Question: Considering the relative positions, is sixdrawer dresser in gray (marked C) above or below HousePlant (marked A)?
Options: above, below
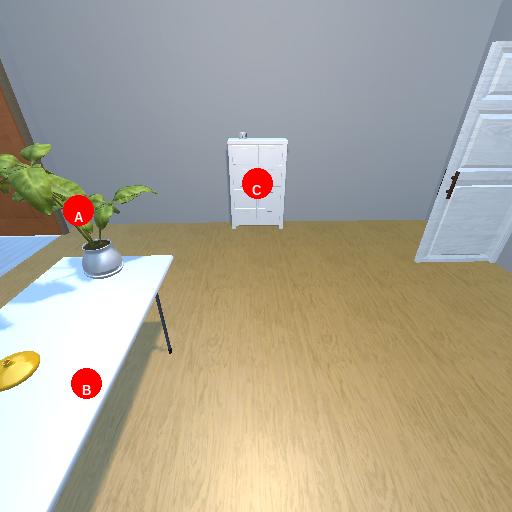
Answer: above